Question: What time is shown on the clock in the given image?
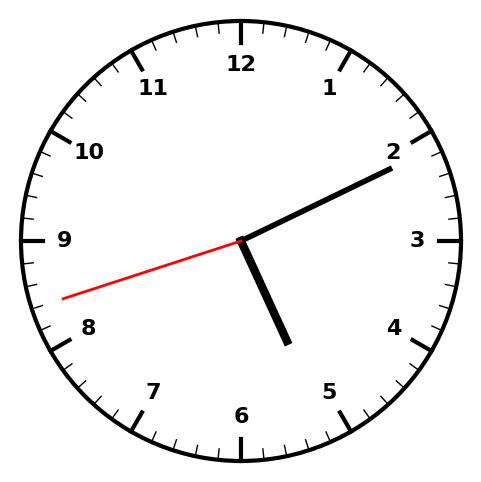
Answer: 05:10:42